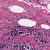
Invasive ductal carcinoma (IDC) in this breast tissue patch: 0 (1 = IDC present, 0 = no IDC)